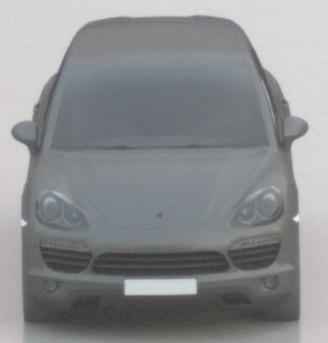
Make: Porsche
Model: Cayenne
Detailed model: Cayenne (958)
Model produced from: 2010/05
Model produced until: 2014/07
Doors: 5
Color: gray
Road condition: wet road
Daytime: sunrise or sunset
Contrast: low contrast